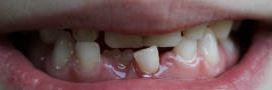
Condition: hypodontia